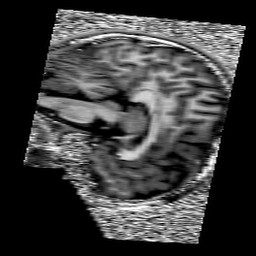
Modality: UNIT1
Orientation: sagittal
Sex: female
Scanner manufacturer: siemens
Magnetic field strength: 3 T
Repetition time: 5 s
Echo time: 0.00368 s